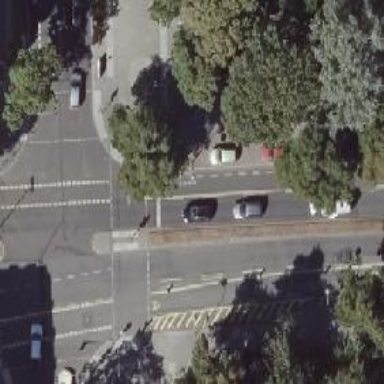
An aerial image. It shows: Footway located on traffic island.